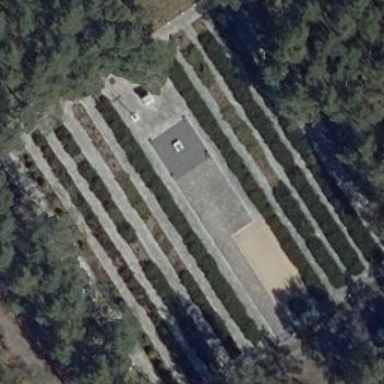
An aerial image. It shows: Cemetery.